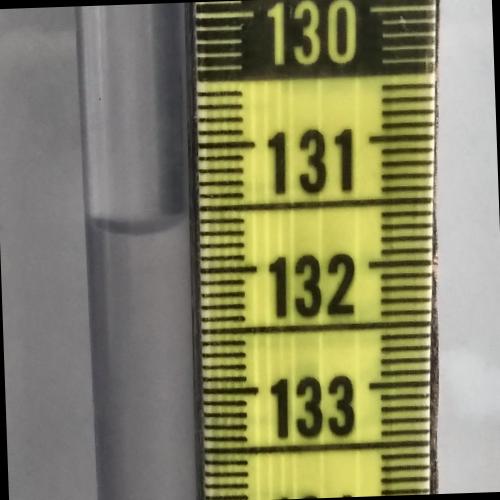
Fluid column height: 131.7 cm